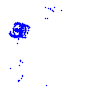
Particle: proton